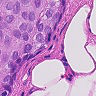
Metastatic tissue present: yes